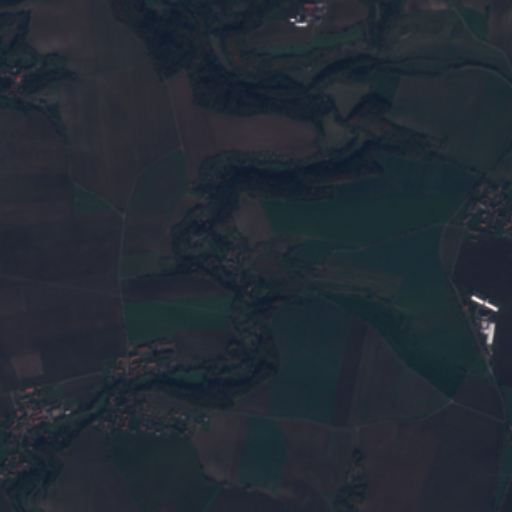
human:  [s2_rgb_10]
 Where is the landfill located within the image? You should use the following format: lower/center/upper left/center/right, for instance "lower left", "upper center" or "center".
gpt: The landfill is located in the lower right of the image.
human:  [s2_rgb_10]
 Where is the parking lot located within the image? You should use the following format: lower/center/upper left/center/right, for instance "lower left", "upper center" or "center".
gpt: The parking lot is located in the center of the image.
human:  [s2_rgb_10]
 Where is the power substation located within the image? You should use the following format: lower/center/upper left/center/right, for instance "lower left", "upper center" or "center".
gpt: The power substation is located in the upper left of the image.
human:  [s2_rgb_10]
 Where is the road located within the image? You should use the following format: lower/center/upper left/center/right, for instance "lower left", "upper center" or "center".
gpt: There is no road in the image.